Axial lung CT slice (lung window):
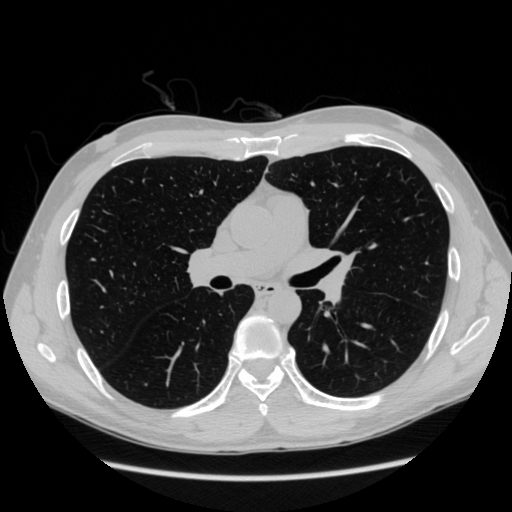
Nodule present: no